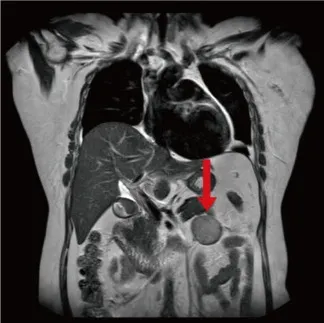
The imaging findings of the patient. (A-D) Plain MRI scan of the patient's abdomen showed an abnormal signal mass in front of the left kidney, which was about 4.7x3.3x3.7cm in size and had a clear boundary.
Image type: radiology (mri)